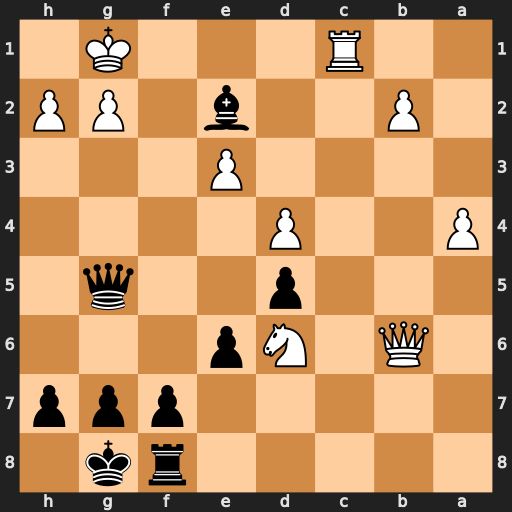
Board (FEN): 5rk1/5ppp/1Q1Np3/3p2q1/P2P4/4P3/1P2b1PP/2R3K1
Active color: b
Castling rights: -
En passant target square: -
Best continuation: Qxe3+ Kh1 Qxc1#